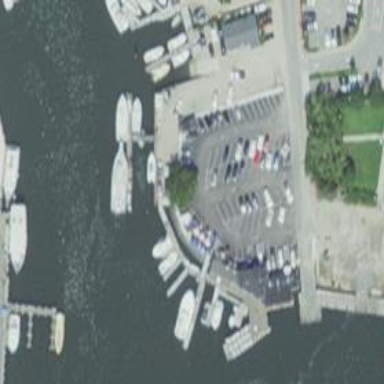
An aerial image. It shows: Dock by the waterway.